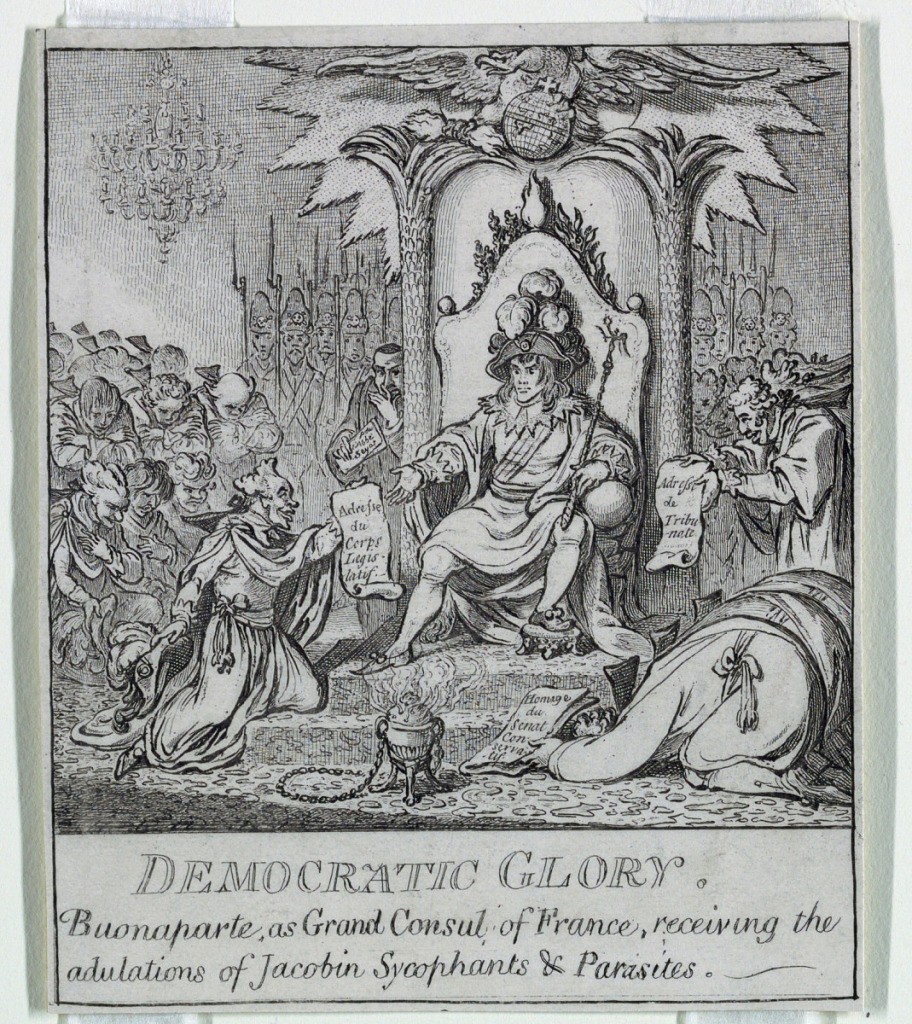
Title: "Democracy, or a Sketch o
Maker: James Gillray, 1756 – 1815
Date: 1800
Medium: Etching Support: white wove paper laid down on beige wove paper
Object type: Print
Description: Support: white wove paper laid down on beige wove paper???